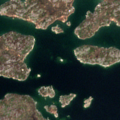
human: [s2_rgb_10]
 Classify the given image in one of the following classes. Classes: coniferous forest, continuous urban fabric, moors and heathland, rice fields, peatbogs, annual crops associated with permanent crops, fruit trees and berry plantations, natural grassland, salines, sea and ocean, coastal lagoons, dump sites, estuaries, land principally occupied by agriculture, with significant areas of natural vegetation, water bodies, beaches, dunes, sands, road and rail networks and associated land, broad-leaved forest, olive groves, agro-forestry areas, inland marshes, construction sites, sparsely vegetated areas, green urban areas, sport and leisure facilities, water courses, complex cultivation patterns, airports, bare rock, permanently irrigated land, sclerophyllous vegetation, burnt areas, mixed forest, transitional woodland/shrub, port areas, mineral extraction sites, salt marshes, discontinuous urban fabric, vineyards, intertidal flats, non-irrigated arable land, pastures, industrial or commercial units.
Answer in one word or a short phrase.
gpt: broad-leaved forest, bare rock, sea and ocean